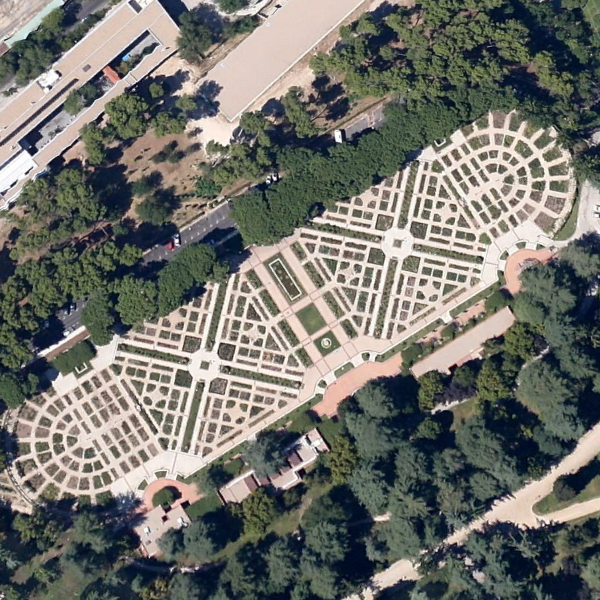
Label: Square